Question: I'm doing an app for Android, and my idea at first was doing this, but i don't know how to do it:

The number of photo panels could vary. What I want to know is which components should I use to implement each part of the activity. If someone could help me, that'd be really nice.
Thanks a lot!
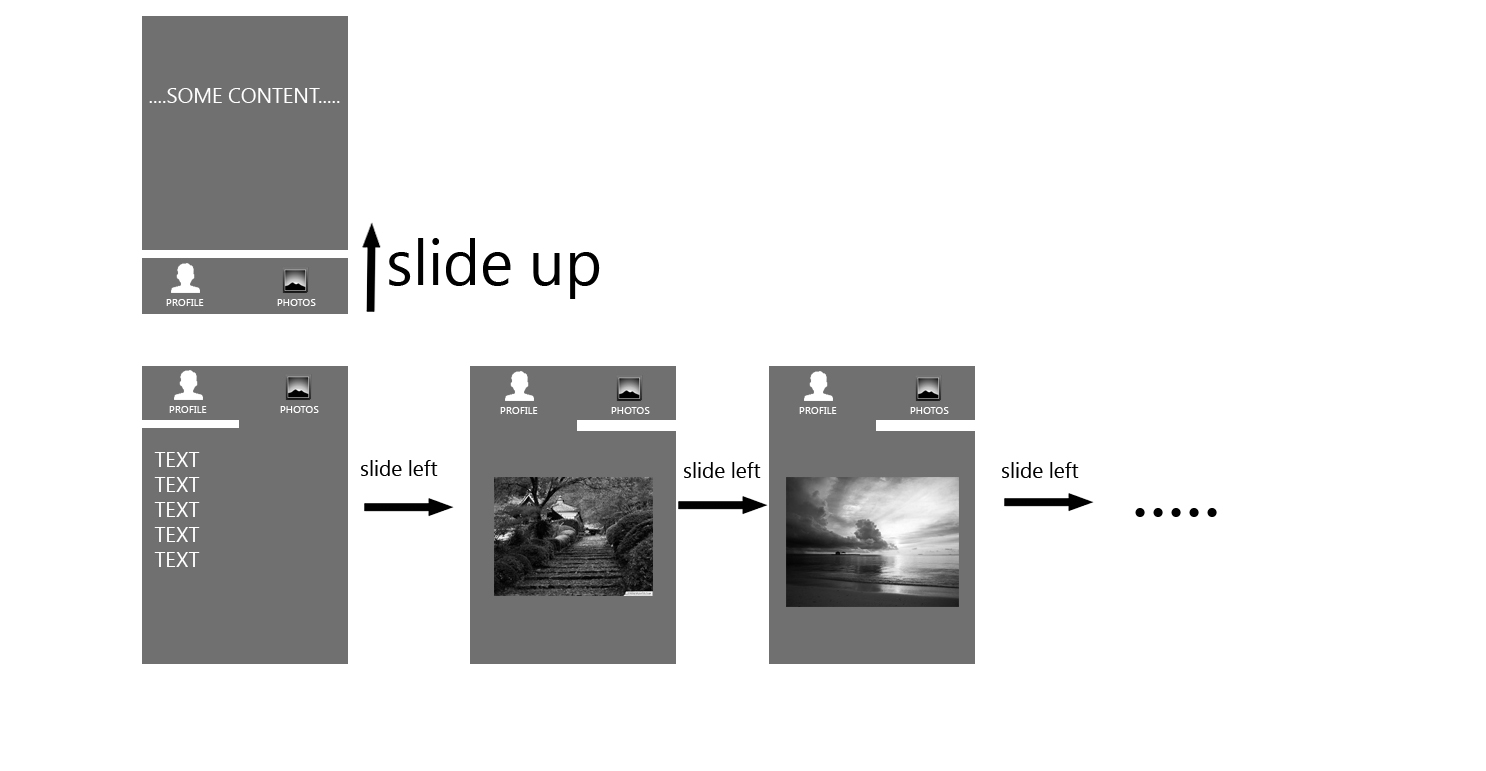
Answer: What you could do is apply:
- 'ScrollView''Fragment'- 'ViewPager''Fragments'
ScrollView: <URL>
ViewPager: <URL>
Fragments: <URL>
Good luck with your app :-)